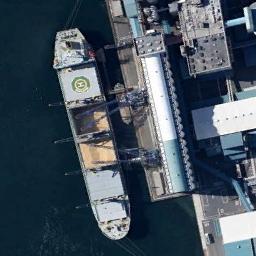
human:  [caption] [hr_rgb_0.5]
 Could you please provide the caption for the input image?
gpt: The ship is docked at the dock and some buildings are on the bank .

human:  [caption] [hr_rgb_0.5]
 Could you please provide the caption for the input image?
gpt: There are many buildings of different shapes and sizes beside the ship .

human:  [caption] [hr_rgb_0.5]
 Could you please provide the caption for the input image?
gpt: A light blue bulk carrier docked at the dock with large storage buildings on it, As if loading and unloading grain .

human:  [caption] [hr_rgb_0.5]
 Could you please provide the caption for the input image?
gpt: There is a ship in the blue water on the shore .

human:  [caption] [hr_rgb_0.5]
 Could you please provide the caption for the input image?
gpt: The ship is at the harbor with many buildings .